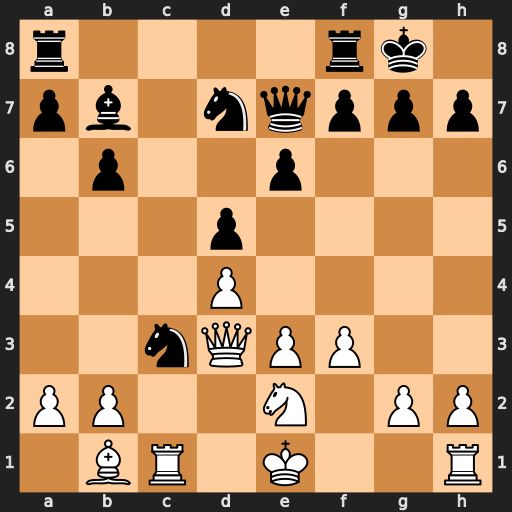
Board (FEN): r4rk1/pb1nqppp/1p2p3/3p4/3P4/2nQPP2/PP2N1PP/1BR1K2R
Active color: w
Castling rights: K
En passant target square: -
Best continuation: Qxh7#